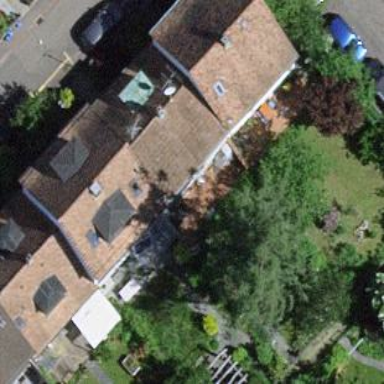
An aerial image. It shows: Terrace building.